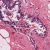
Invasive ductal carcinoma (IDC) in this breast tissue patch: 0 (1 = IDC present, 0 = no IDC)